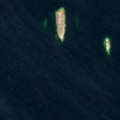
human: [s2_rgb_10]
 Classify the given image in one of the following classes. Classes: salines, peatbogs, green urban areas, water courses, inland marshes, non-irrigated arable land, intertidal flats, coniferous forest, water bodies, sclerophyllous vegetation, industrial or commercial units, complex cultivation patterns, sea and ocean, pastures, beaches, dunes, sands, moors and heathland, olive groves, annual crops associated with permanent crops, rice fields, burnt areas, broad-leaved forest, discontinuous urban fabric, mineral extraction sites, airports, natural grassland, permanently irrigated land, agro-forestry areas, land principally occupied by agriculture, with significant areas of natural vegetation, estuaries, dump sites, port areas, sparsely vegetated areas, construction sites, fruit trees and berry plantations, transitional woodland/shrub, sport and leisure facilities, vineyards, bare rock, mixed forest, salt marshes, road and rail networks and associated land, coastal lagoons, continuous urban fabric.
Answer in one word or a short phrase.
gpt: sea and ocean